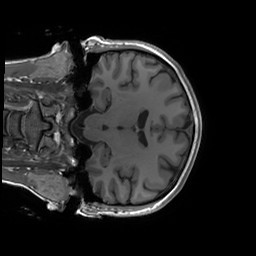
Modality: T1w
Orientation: coronal